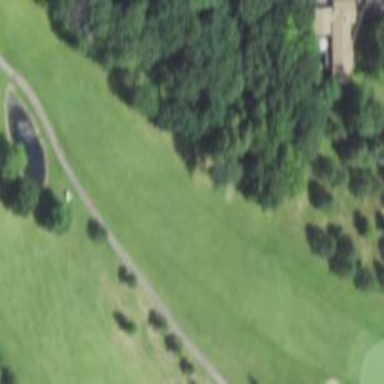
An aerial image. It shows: Golf fairway surrounded by grass.